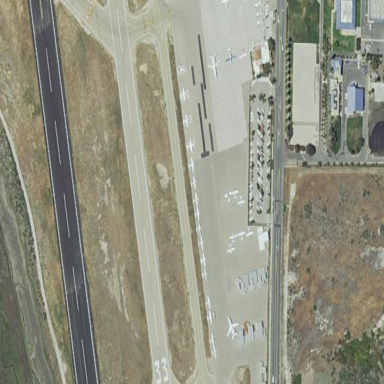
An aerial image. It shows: Apron at the airport.